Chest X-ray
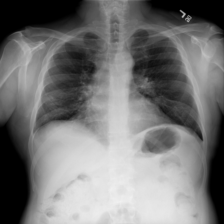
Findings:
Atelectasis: positive
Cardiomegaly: negative
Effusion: negative
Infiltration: negative
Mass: negative
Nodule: negative
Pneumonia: negative
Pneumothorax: negative
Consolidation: negative
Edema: negative
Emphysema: negative
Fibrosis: negative
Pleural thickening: negative
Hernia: negative